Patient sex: M
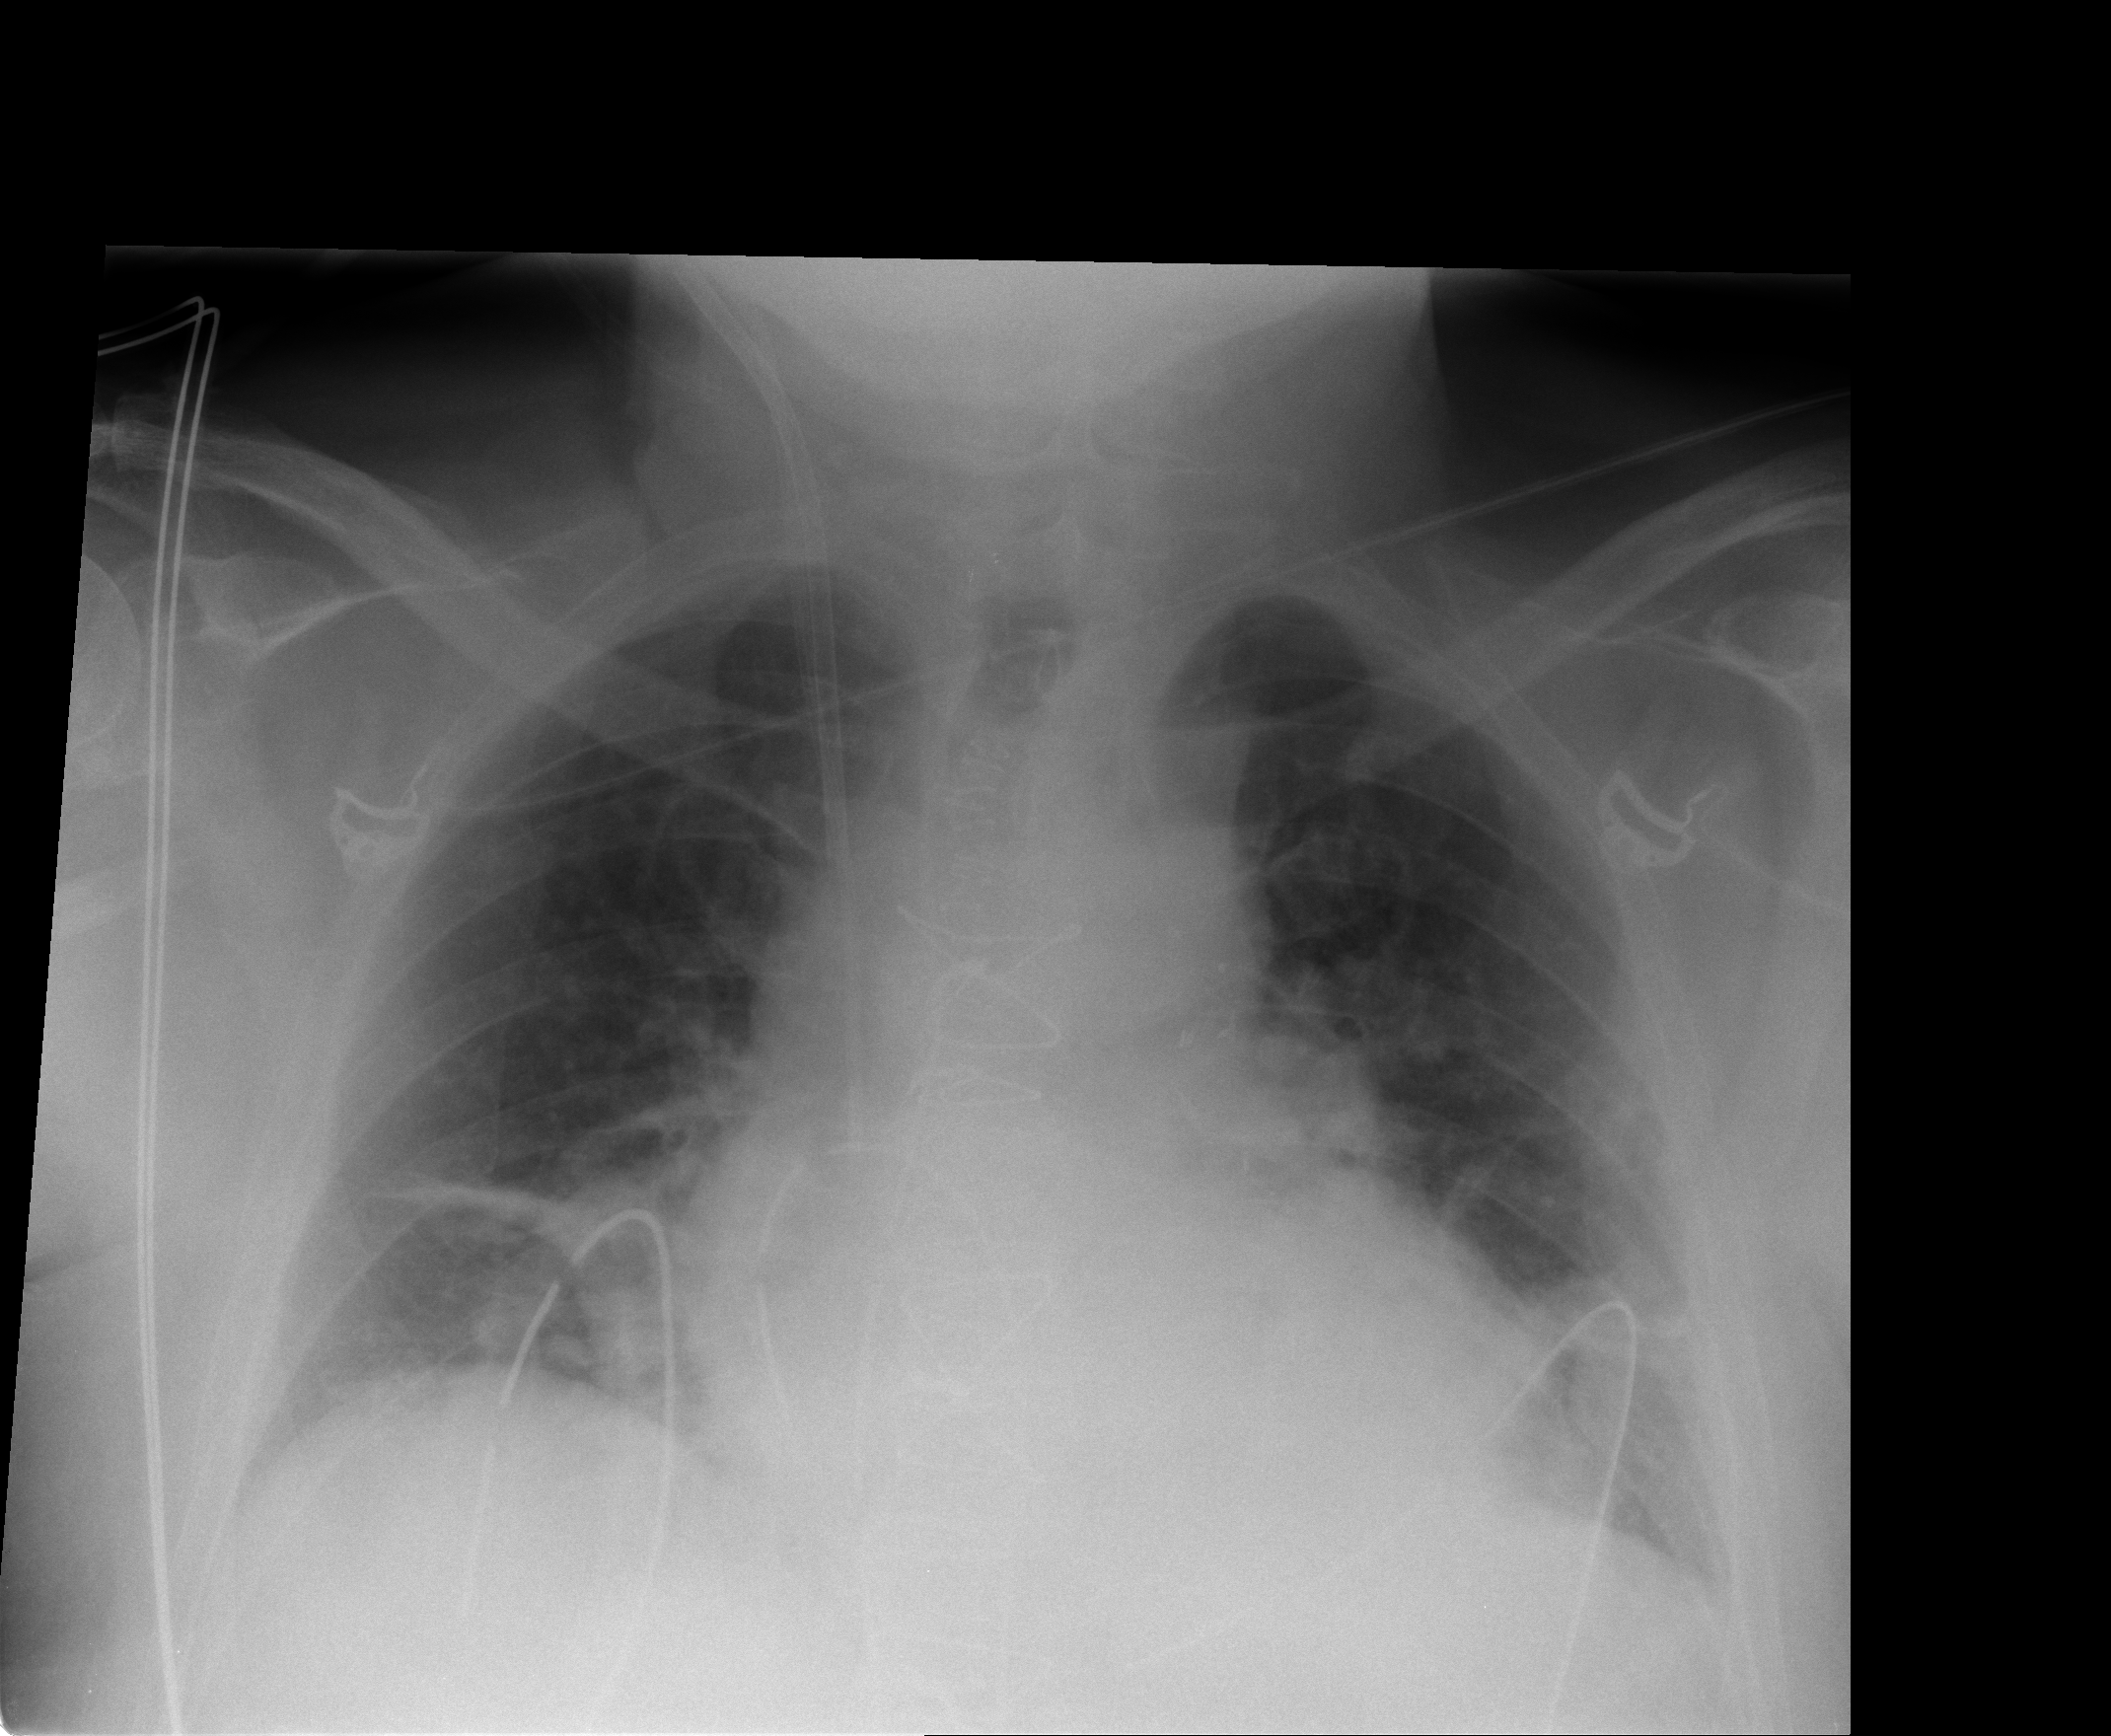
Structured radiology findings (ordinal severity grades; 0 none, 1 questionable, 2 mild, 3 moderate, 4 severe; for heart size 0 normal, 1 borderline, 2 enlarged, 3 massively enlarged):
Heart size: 2
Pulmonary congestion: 0
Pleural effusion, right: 0
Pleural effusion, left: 0
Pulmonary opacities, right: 0
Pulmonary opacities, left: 0
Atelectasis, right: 3
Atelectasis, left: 3